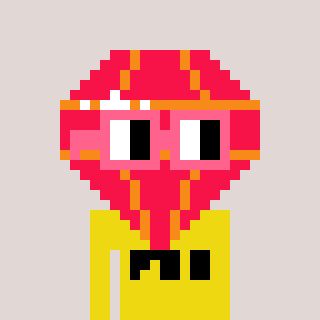
a pixel art character with square pink glasses, a red diamond-shaped head and a yellow-colored body on a warm background